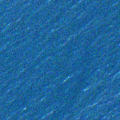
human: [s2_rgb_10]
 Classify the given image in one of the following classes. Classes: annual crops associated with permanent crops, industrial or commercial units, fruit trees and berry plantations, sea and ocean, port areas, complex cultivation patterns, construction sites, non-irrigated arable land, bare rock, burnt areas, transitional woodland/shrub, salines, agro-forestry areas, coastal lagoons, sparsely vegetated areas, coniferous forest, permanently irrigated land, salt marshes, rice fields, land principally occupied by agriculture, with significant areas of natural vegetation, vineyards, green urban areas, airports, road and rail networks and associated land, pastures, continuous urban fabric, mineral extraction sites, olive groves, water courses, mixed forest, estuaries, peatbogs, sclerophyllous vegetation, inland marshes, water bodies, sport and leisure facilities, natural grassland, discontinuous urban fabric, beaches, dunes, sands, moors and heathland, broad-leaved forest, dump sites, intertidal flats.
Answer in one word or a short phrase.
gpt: sea and ocean